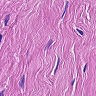
Metastatic tissue present: no